Chest X-ray. View position: PA
Patient age: 28
Patient sex: F
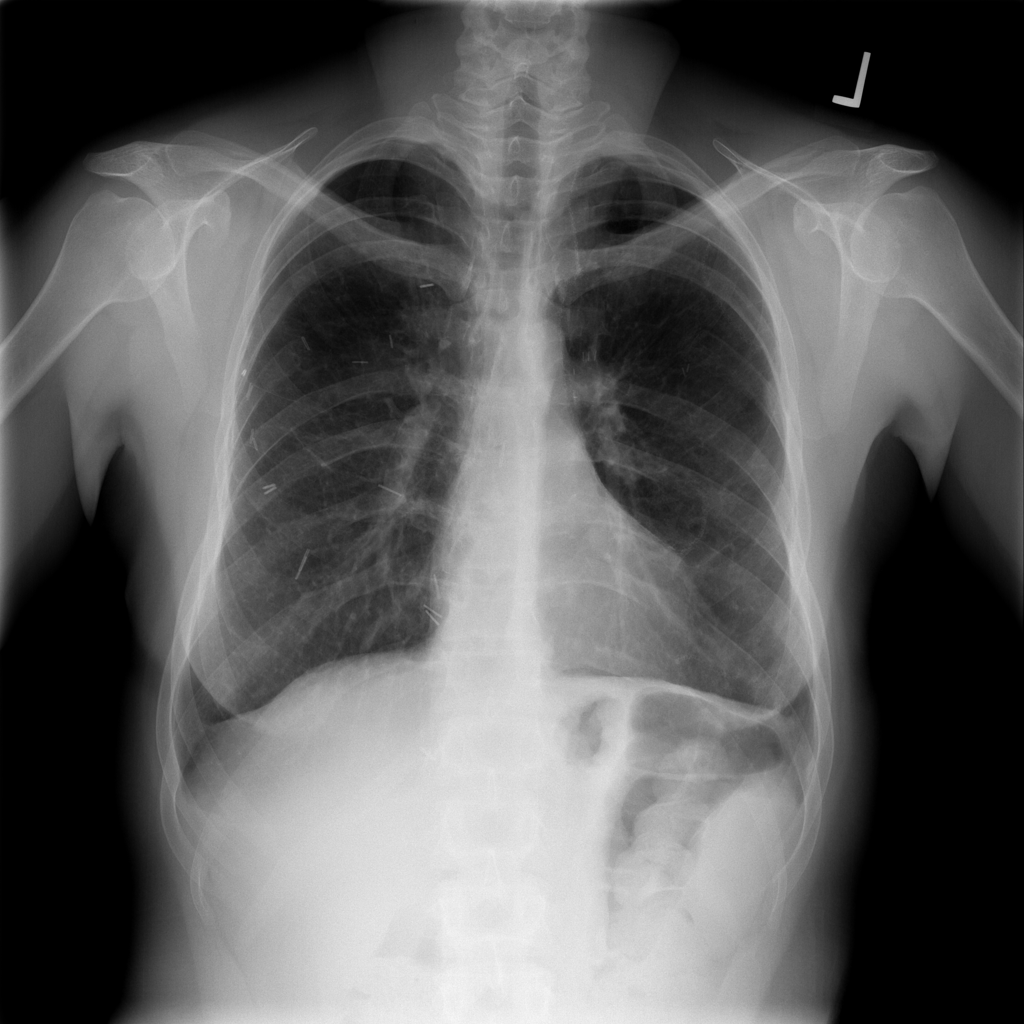
Finding: Pneumothorax